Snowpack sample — Snodgrass Mountain, Crested Butte, Colorado (2/4/25, 12:06 PM MST)
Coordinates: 38.923, -106.968
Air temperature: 35 °F
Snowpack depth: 80 cm
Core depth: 10 cm
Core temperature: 32 °F
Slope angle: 14°, slope face: 78°
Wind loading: low
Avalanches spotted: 0
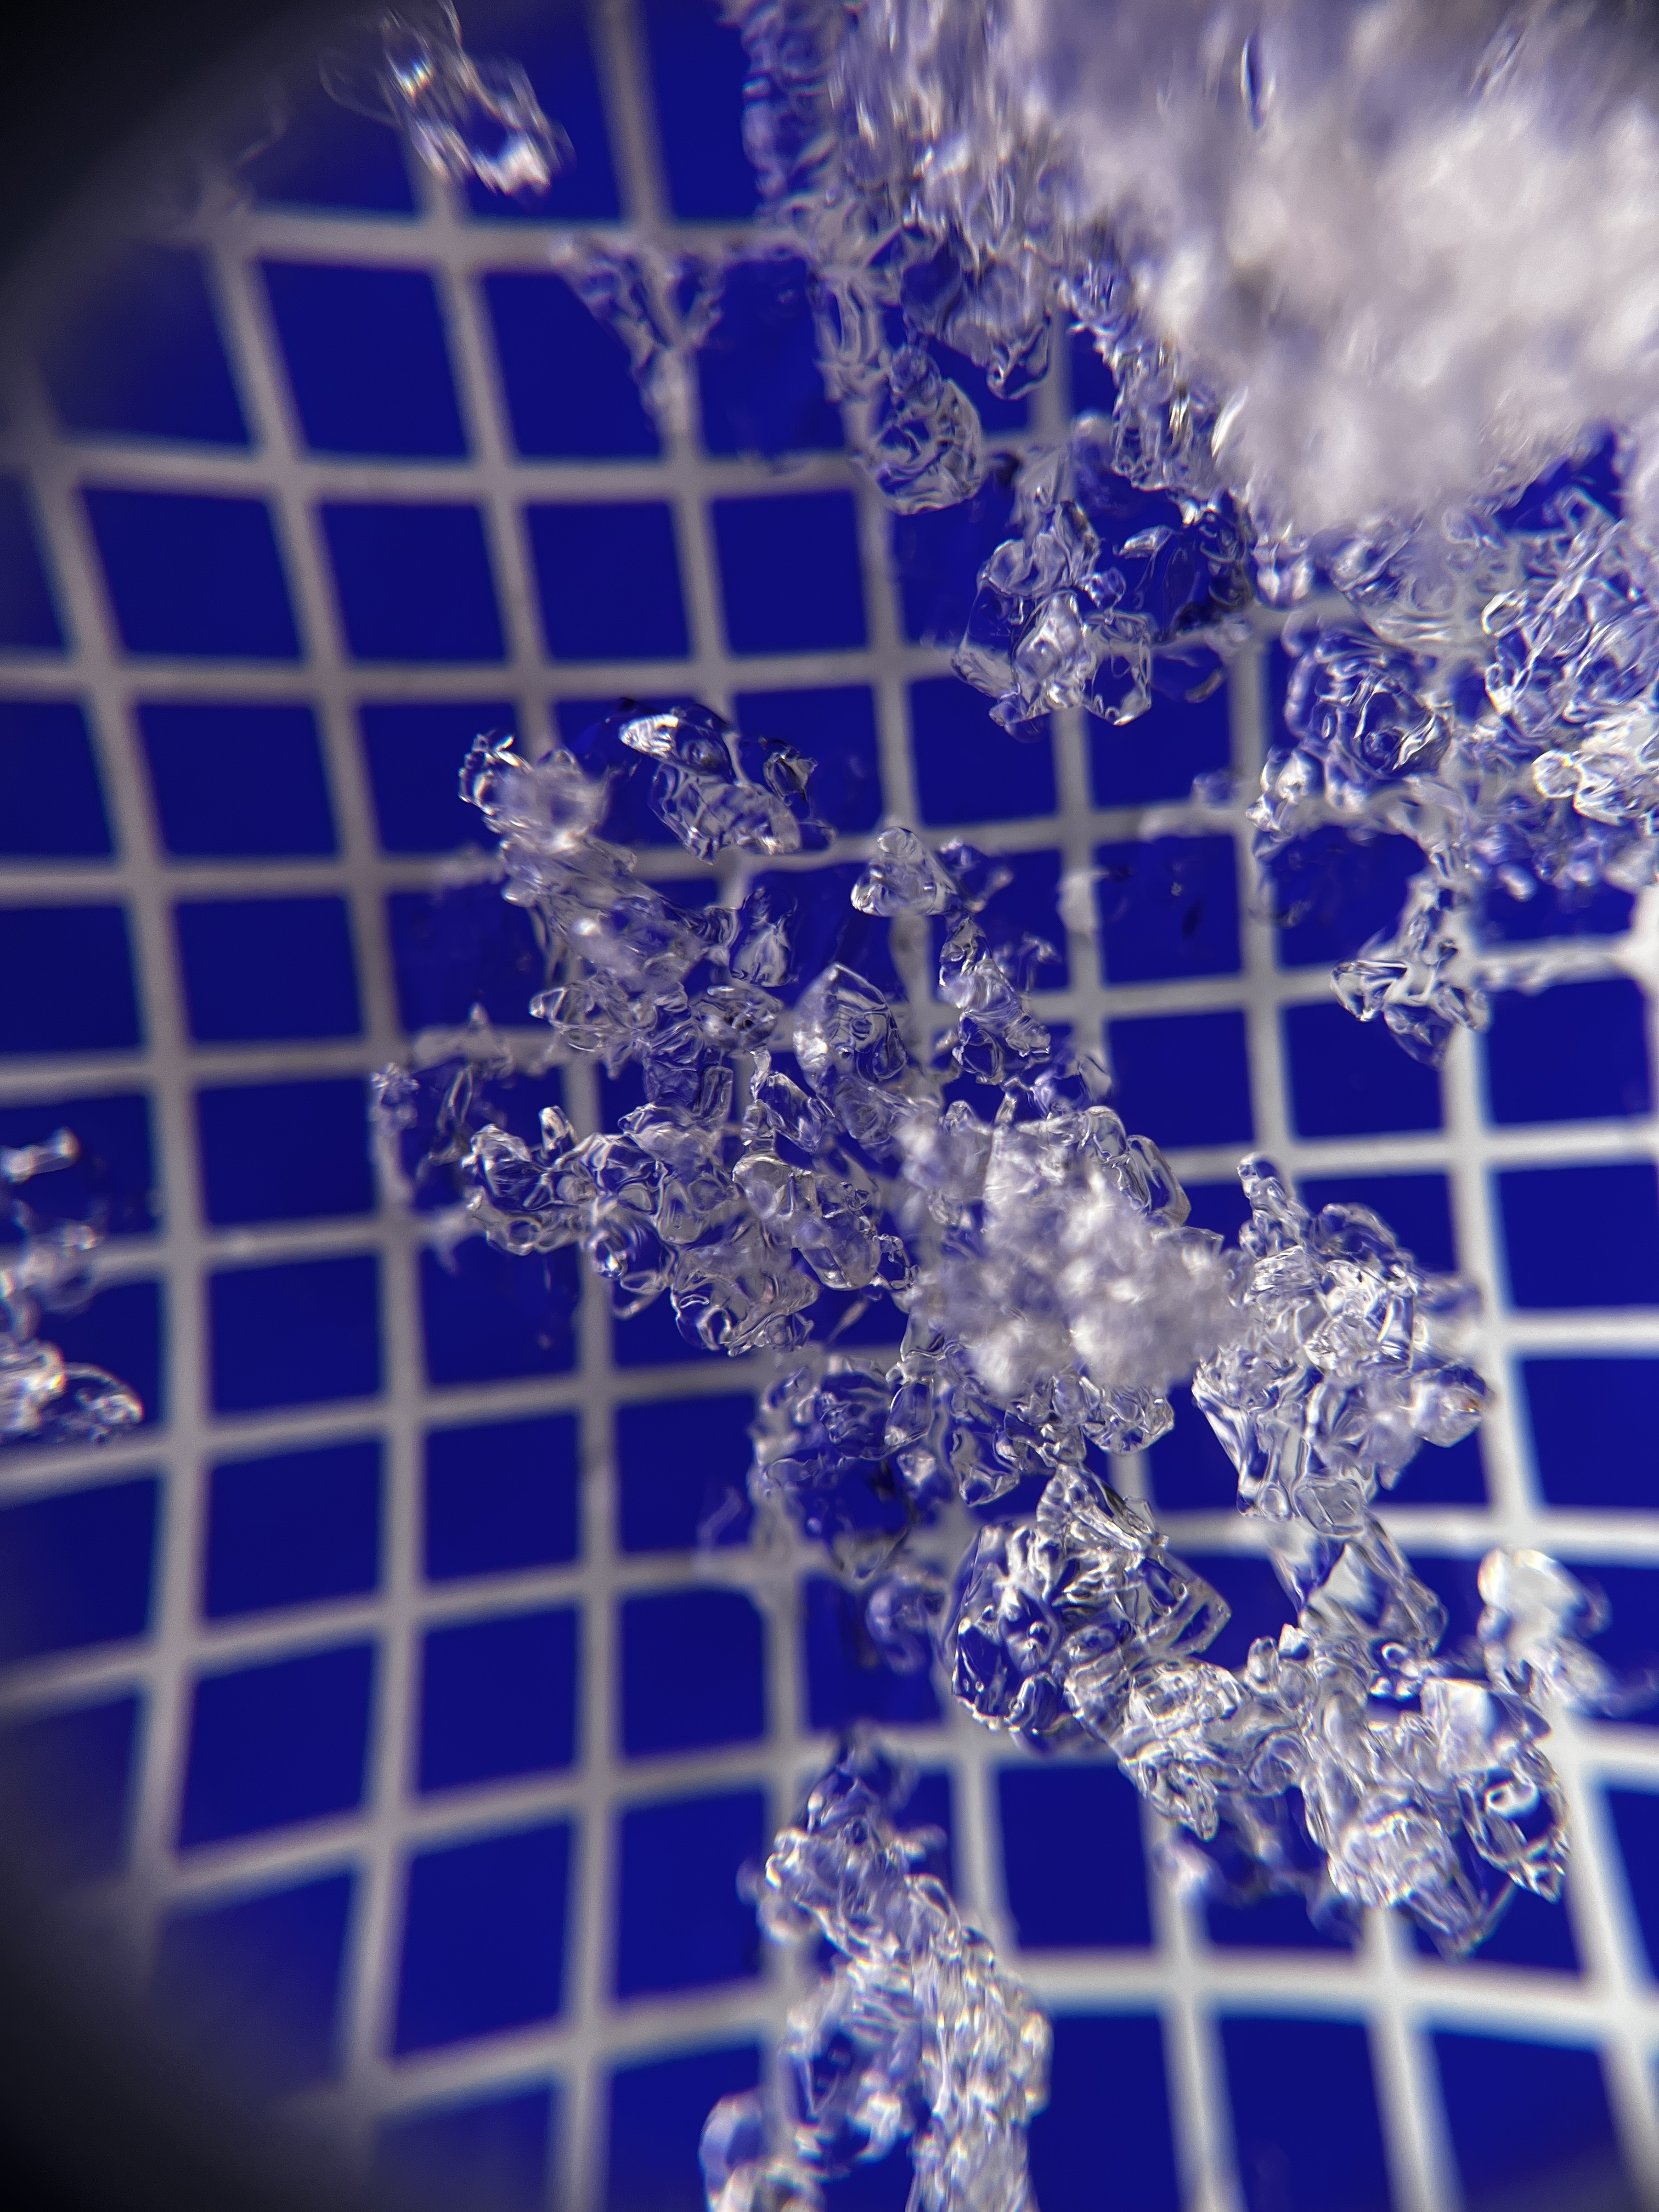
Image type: magnified_profile
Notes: No avalanches nearby, unusually warm weather for the last month reported by residents, Collected 25 yards from treeline